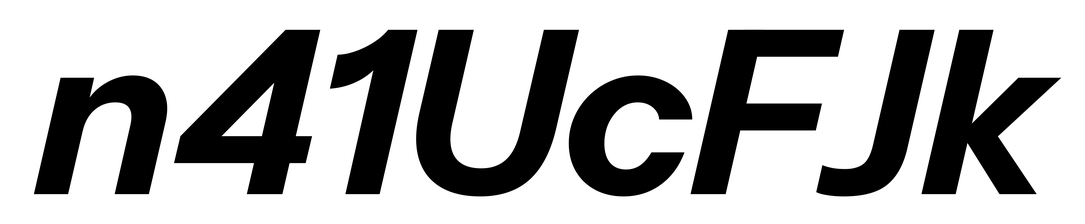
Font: InstrumentSans-Italic_Bold_Italic